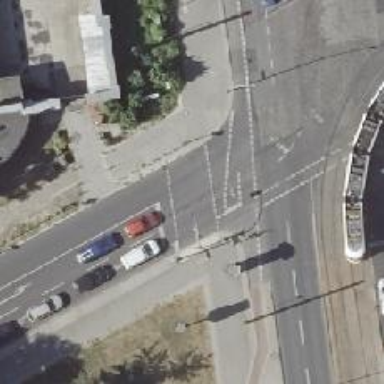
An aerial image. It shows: Crossing on the footway with traffic signals.